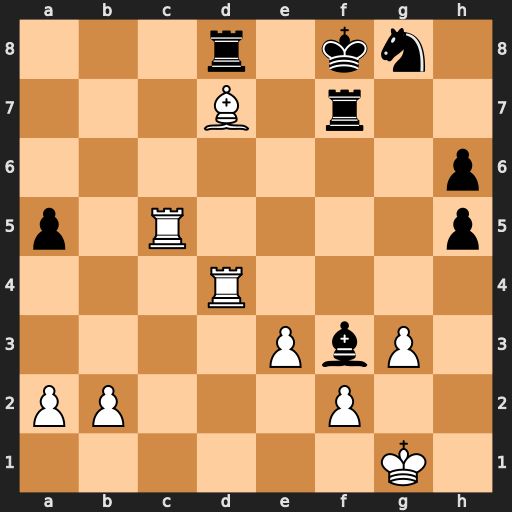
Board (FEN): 3r1kn1/3B1r2/7p/p1R4p/3R4/4PbP1/PP3P2/6K1
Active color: w
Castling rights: -
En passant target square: -
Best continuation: Be6 Rxd4 exd4 Rf6 Rc8+